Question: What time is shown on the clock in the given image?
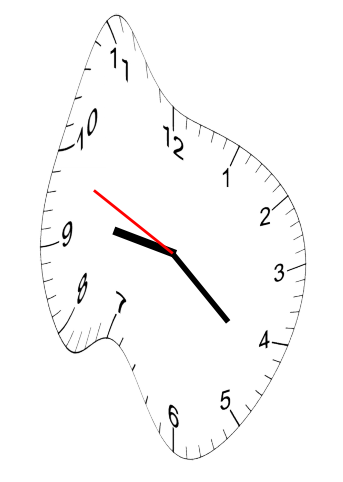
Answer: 09:21:49